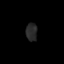
Tissue: prostate
Cell type: T cells
Senescence score: 0.6959
Nuclear area (px): 200
Mean DAPI intensity: 39.675